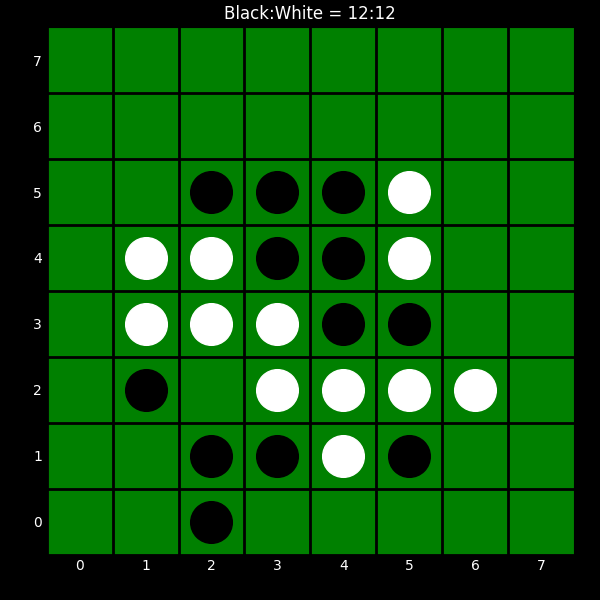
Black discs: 12
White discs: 12